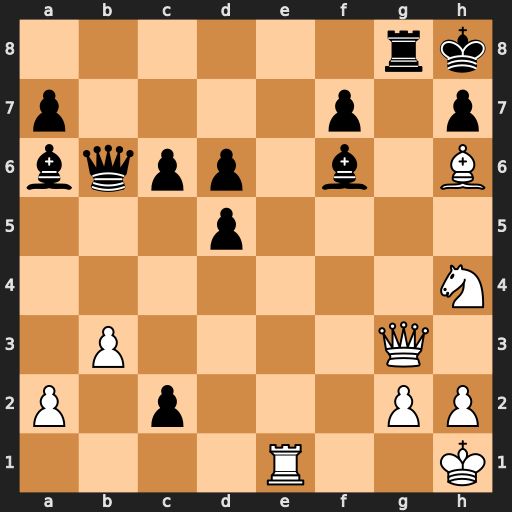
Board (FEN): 6rk/p4p1p/bqpp1b1B/3p4/7N/1P4Q1/P1p3PP/4R2K
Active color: w
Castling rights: -
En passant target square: -
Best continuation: Qxg8+ Kxg8 Re8#